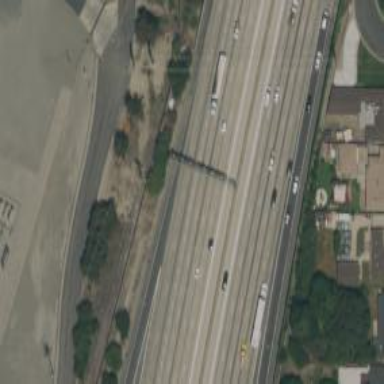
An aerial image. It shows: Motorway.